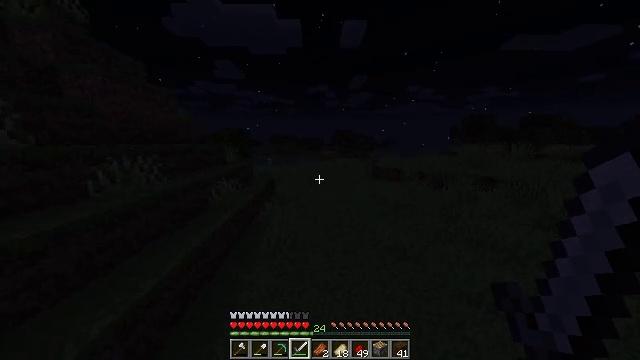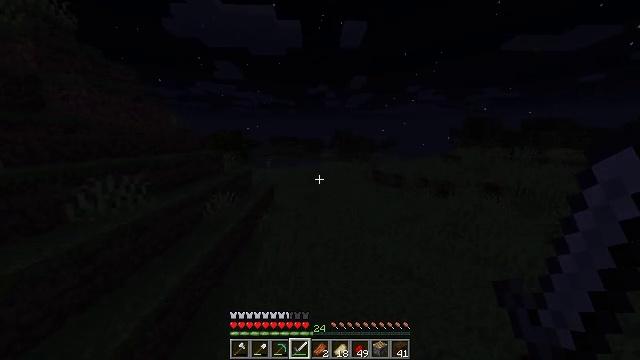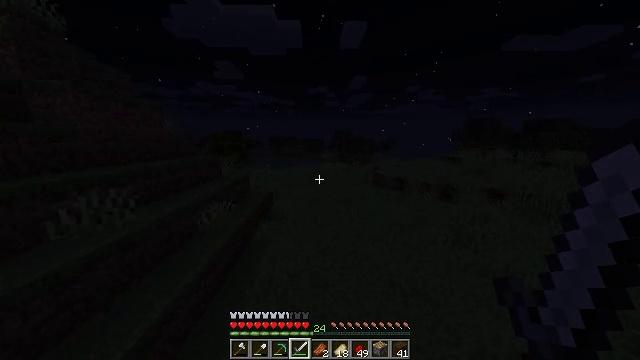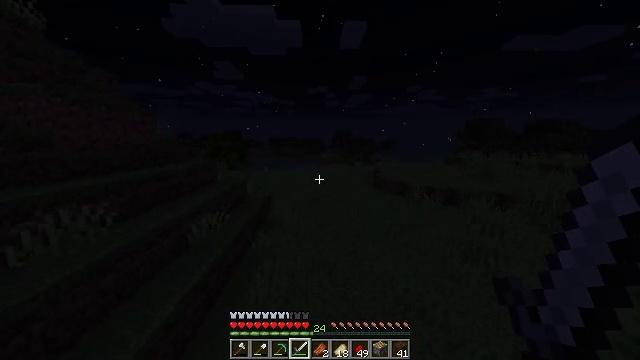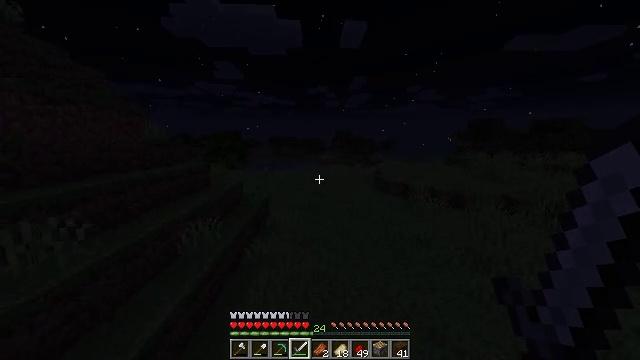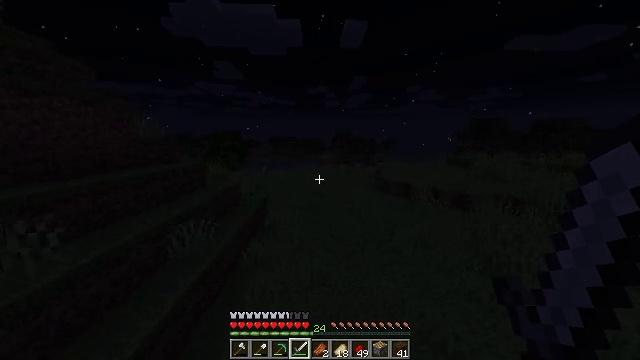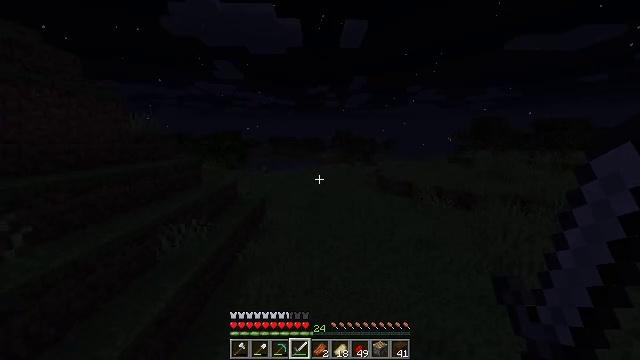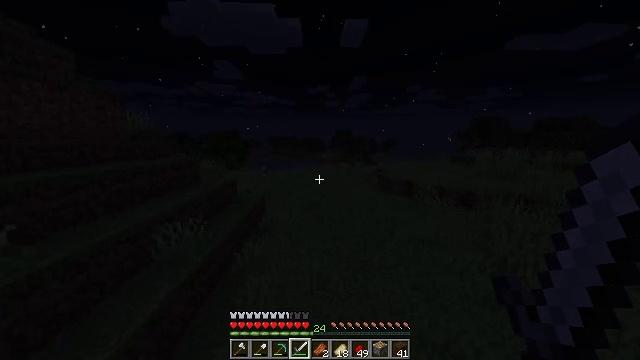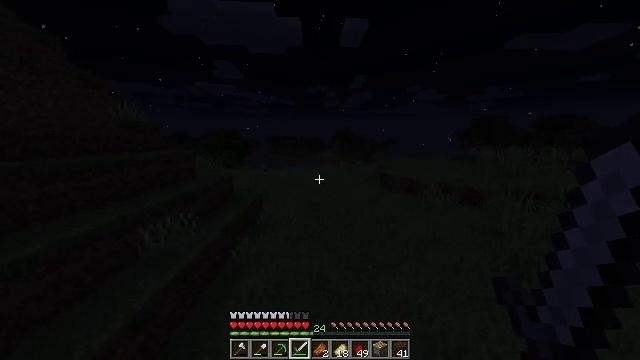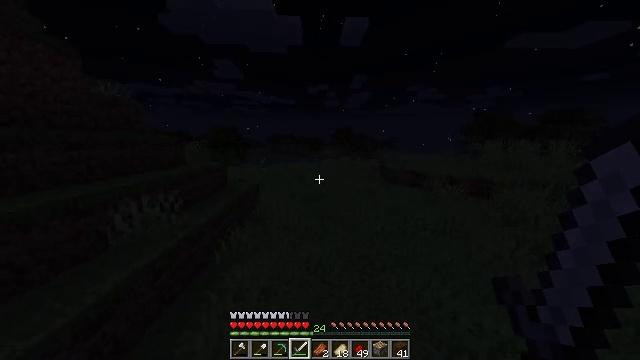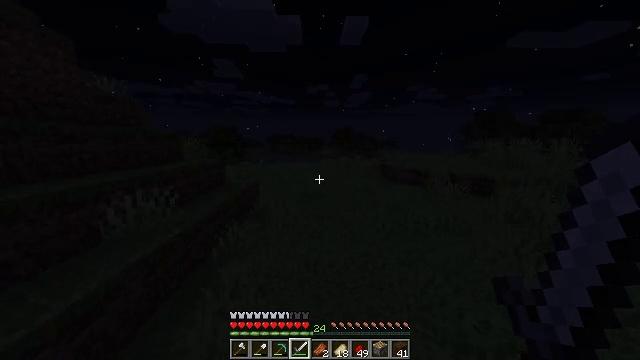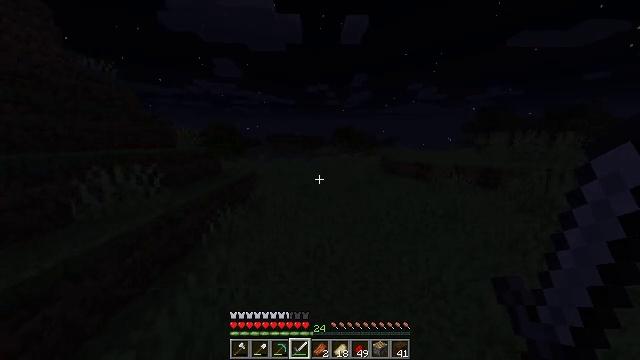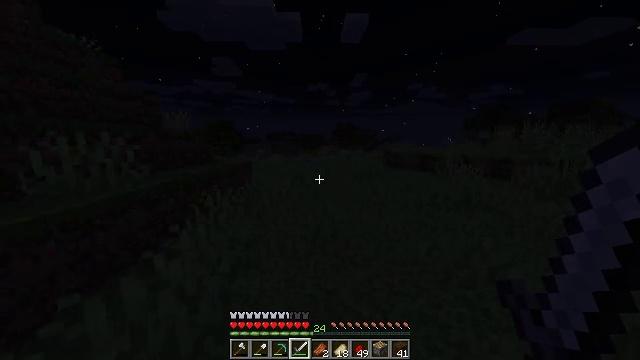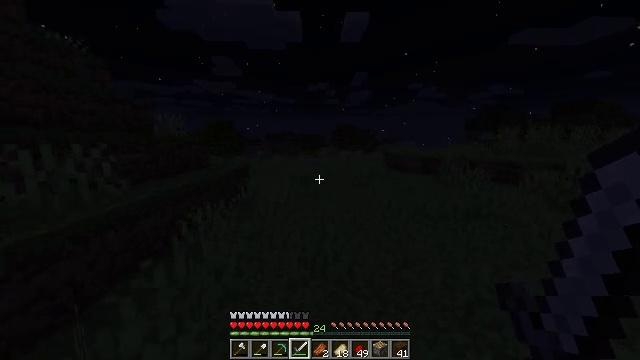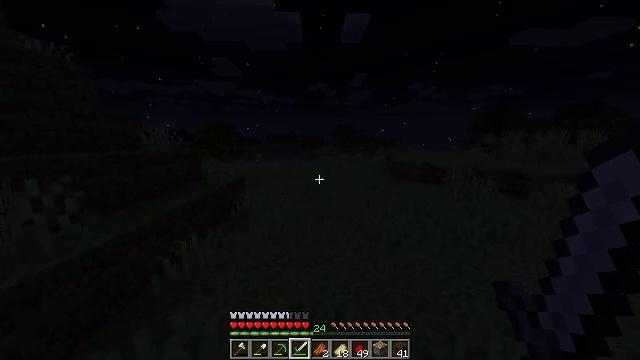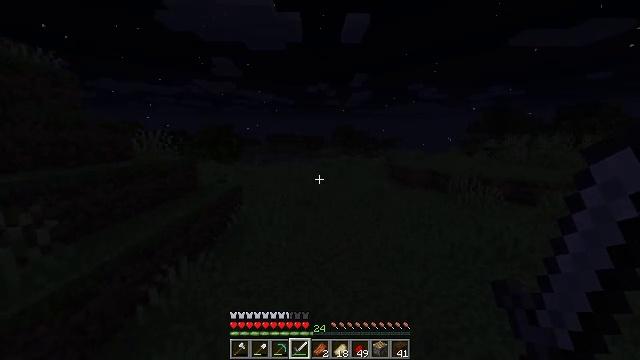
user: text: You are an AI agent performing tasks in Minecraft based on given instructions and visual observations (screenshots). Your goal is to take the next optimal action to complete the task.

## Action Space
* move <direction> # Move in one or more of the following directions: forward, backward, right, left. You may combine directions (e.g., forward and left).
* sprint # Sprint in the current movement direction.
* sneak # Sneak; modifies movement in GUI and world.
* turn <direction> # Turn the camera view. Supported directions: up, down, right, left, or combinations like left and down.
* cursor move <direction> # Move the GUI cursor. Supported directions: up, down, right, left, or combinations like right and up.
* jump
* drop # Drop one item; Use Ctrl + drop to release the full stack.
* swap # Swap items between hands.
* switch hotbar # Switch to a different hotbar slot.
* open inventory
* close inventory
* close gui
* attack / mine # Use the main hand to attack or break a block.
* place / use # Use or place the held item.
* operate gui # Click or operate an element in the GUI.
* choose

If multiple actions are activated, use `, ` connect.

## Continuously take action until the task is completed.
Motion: motion action
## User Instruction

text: Combat the slime.
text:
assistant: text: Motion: move forward, sprint, jump
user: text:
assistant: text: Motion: move forward, sprint, jump
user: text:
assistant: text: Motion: move forward, jump
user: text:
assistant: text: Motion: move forward, jump
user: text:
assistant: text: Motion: move forward, jump
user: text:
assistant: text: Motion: move forward, jump
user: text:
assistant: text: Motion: move forward, jump
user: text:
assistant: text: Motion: move forward, jump
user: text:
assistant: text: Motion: move forward, jump
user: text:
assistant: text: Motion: move forward, jump
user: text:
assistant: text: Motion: move forward, sprint, jump
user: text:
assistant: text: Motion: move forward, sprint, jump
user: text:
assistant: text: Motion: move forward, sprint, jump
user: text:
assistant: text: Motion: move forward, sprint, jump
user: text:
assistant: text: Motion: move forward, sprint, jump
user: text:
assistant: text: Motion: move forward, jump
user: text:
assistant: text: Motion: move forward, jump
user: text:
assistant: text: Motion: move forward, jump
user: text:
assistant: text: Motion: move forward, jump
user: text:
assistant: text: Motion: move forward, jump
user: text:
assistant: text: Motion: move forward, jump
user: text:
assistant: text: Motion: move forward, jump
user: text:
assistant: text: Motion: move forward, jump
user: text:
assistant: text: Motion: move forward, jump
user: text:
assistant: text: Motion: move forward, sprint, jump
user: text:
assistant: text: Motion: move forward, sprint, jump
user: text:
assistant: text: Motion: move forward, sprint, jump
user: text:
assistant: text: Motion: move forward, sprint, jump
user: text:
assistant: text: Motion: move forward, jump
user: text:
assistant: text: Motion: move forward, jump